Field crop: maize
Growth stage: 2
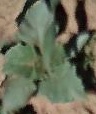
Species: datura